Interaction volume radius: 5 \u00c5
Interaction volume height: 20 \u00c5
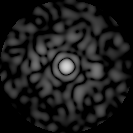
Disorder parameter: 0.8296